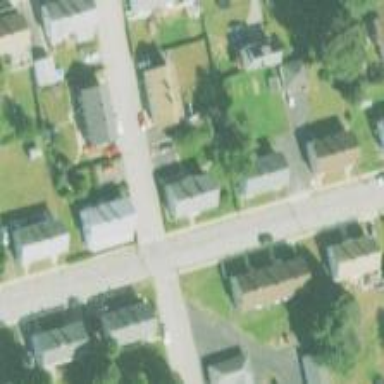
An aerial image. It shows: Residential driveway designated as service road.